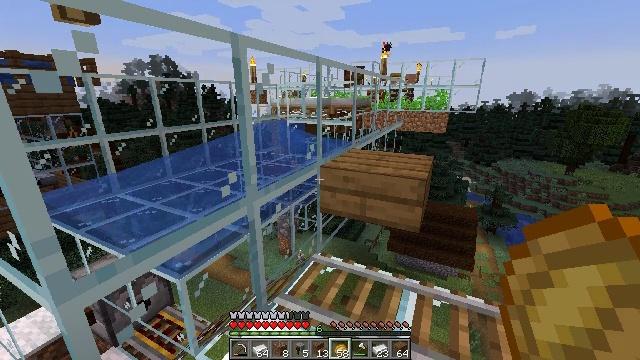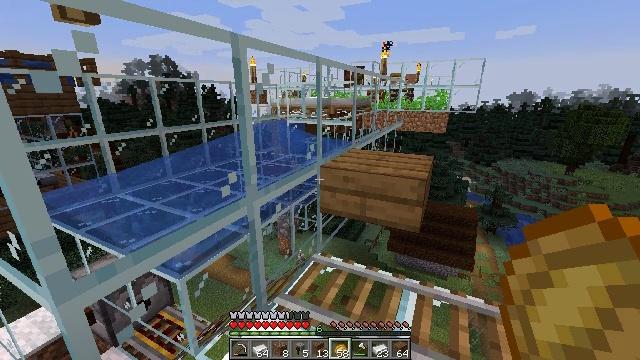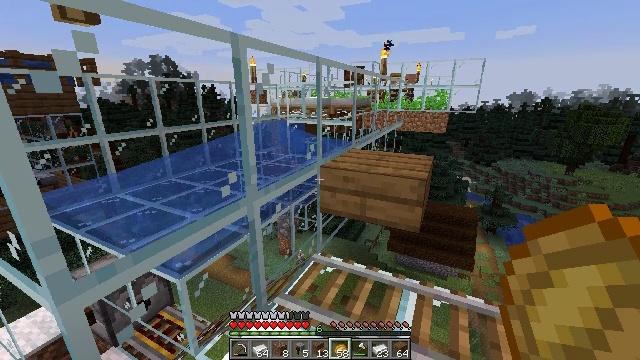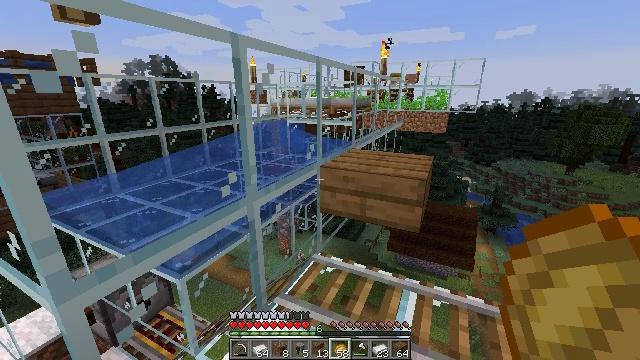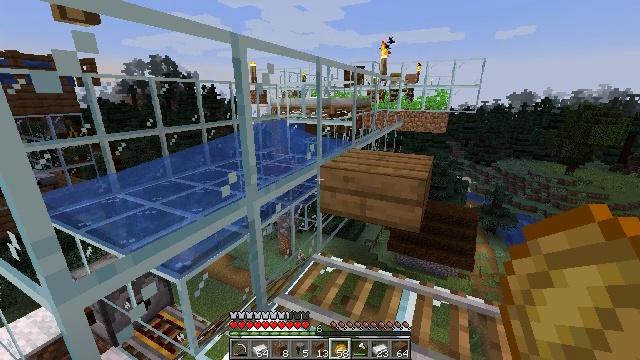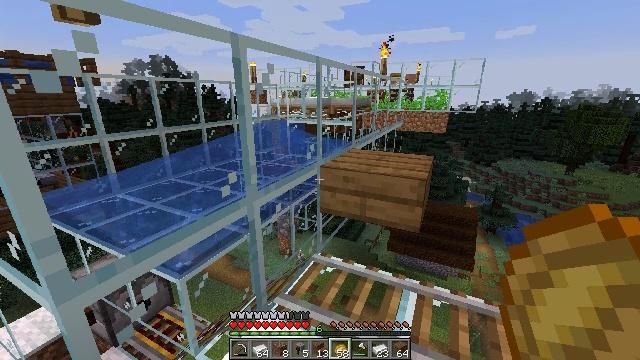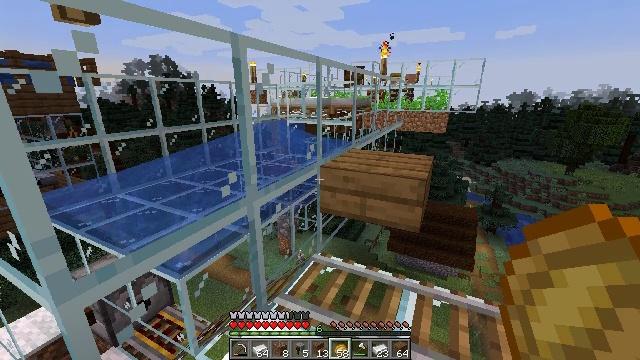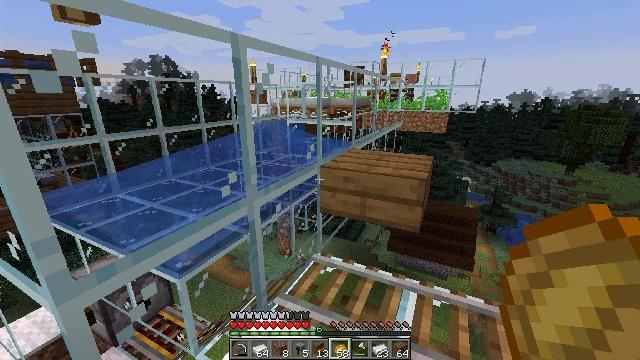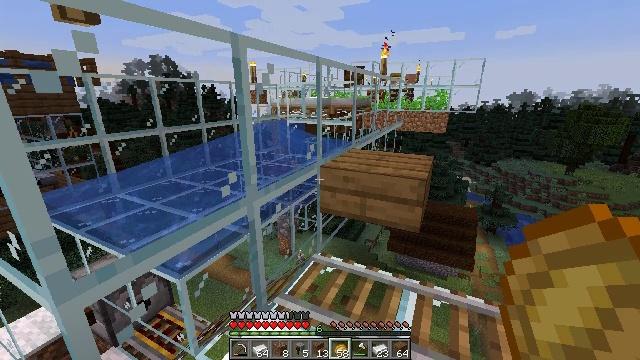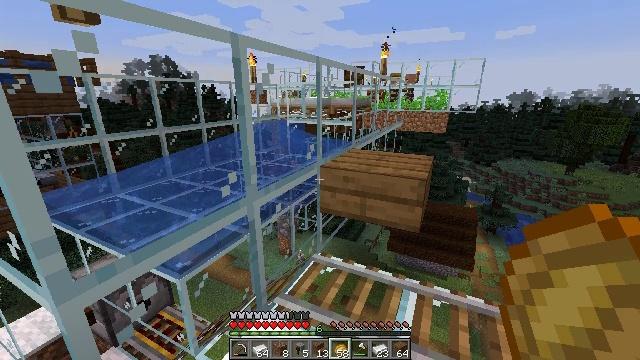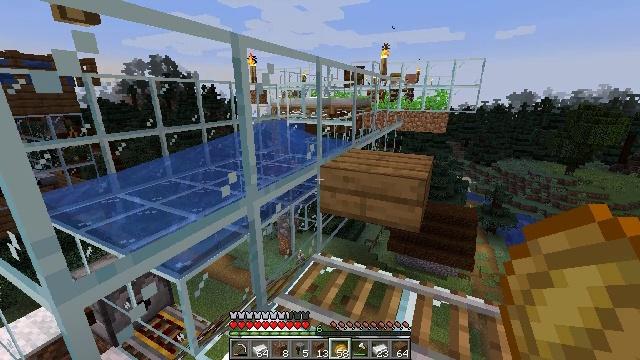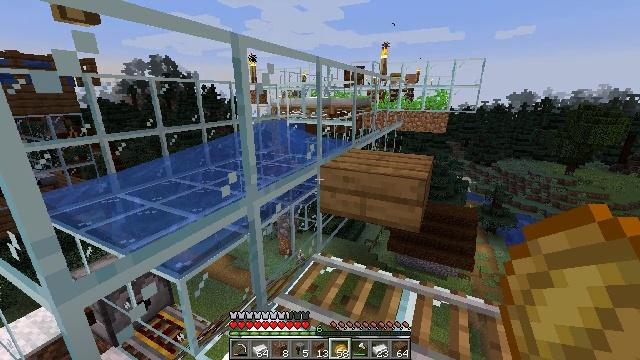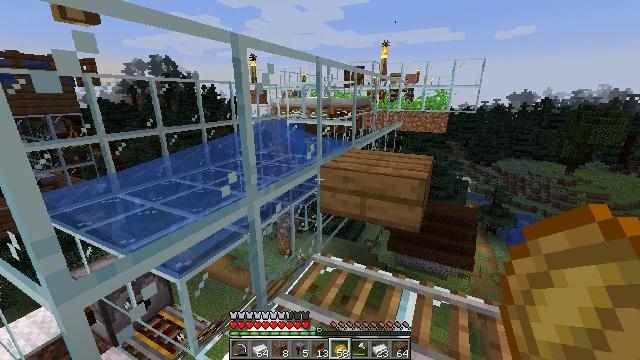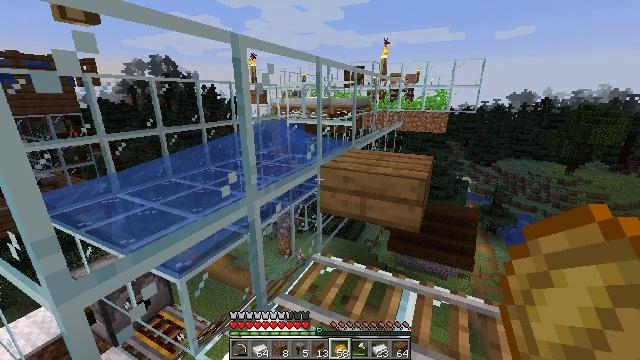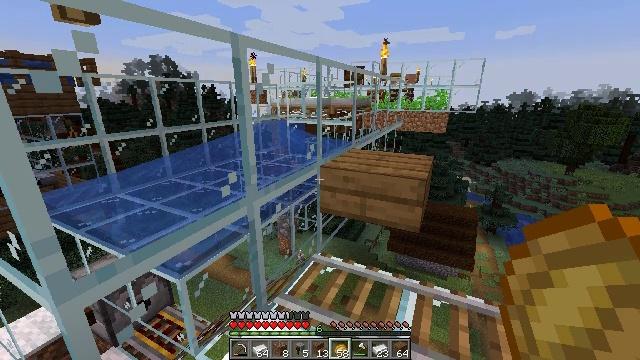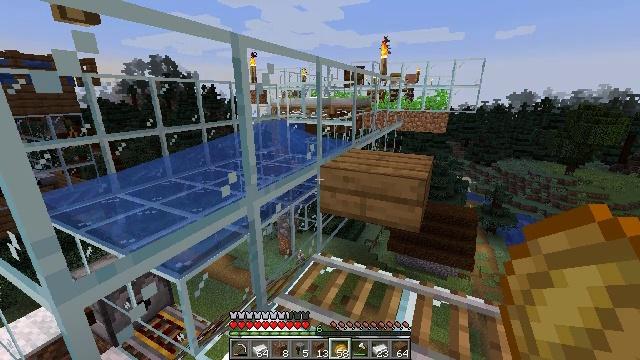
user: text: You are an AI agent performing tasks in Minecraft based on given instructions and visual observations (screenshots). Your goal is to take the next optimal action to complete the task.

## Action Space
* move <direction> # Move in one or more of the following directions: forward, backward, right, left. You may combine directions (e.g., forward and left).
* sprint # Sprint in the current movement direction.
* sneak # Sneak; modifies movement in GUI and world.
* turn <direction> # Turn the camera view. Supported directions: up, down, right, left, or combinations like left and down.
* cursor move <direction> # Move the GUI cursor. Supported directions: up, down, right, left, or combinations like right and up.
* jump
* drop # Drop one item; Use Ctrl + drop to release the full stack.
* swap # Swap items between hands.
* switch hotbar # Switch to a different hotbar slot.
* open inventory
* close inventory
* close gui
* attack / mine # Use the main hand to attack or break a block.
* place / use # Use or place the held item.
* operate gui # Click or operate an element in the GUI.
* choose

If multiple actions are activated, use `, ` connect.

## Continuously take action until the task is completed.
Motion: motion action
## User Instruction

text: Recycle the smithing table.
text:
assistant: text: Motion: no_op
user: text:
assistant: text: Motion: no_op
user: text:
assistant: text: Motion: no_op
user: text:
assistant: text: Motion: no_op
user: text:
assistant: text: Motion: no_op
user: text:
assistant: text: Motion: no_op
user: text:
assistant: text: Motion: no_op
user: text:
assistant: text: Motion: no_op
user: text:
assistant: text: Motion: no_op
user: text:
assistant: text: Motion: no_op
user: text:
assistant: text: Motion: no_op
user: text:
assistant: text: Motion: no_op
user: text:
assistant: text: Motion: no_op
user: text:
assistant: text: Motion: no_op
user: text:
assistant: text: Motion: no_op
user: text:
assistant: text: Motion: no_op
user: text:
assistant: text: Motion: no_op
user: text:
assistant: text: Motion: no_op
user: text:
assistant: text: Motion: no_op
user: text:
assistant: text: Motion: no_op
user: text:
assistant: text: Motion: no_op
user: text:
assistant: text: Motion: no_op
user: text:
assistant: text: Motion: no_op
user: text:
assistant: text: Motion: no_op
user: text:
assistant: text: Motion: no_op
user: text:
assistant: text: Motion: no_op
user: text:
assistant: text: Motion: no_op
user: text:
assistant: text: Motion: no_op
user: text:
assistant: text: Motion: no_op
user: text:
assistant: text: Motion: no_op